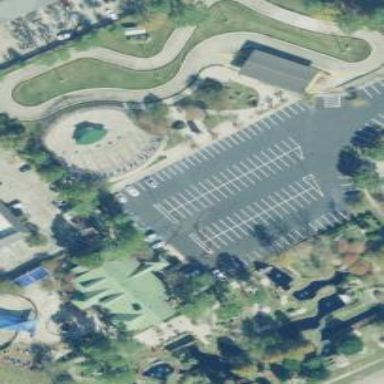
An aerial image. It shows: Theme park.